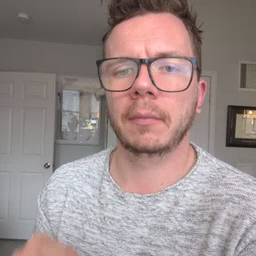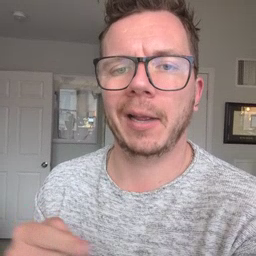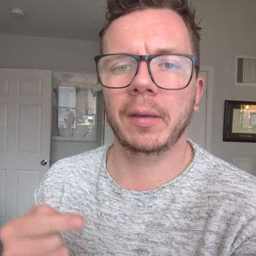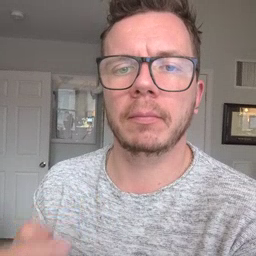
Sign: owie